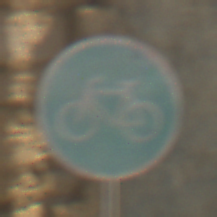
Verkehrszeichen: Radweg
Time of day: Midday
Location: Outdoor (Urban)
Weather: Clear
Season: NotSpecified
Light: Natural